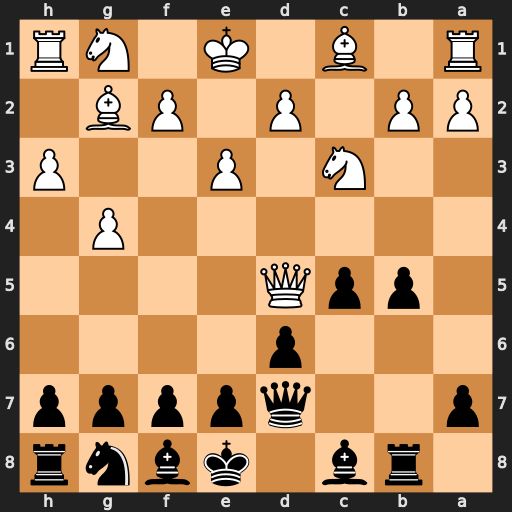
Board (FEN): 1rb1kbnr/p2qpppp/3p4/1ppQ4/6P1/2N1P2P/PP1P1PB1/R1B1K1NR
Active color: b
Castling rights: KQk
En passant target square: -
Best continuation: Bb7 Qd3 Bxg2